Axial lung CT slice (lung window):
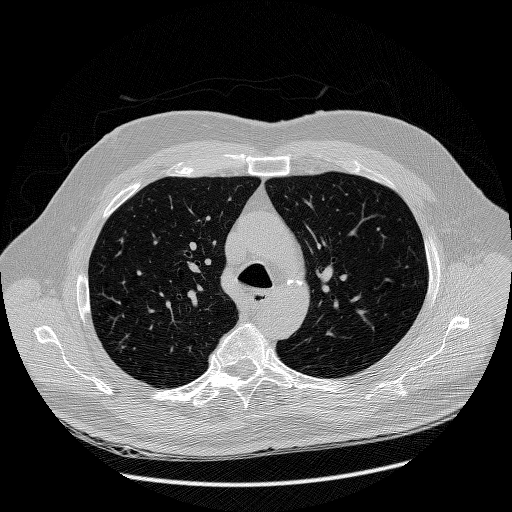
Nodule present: no